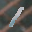
Label: 1